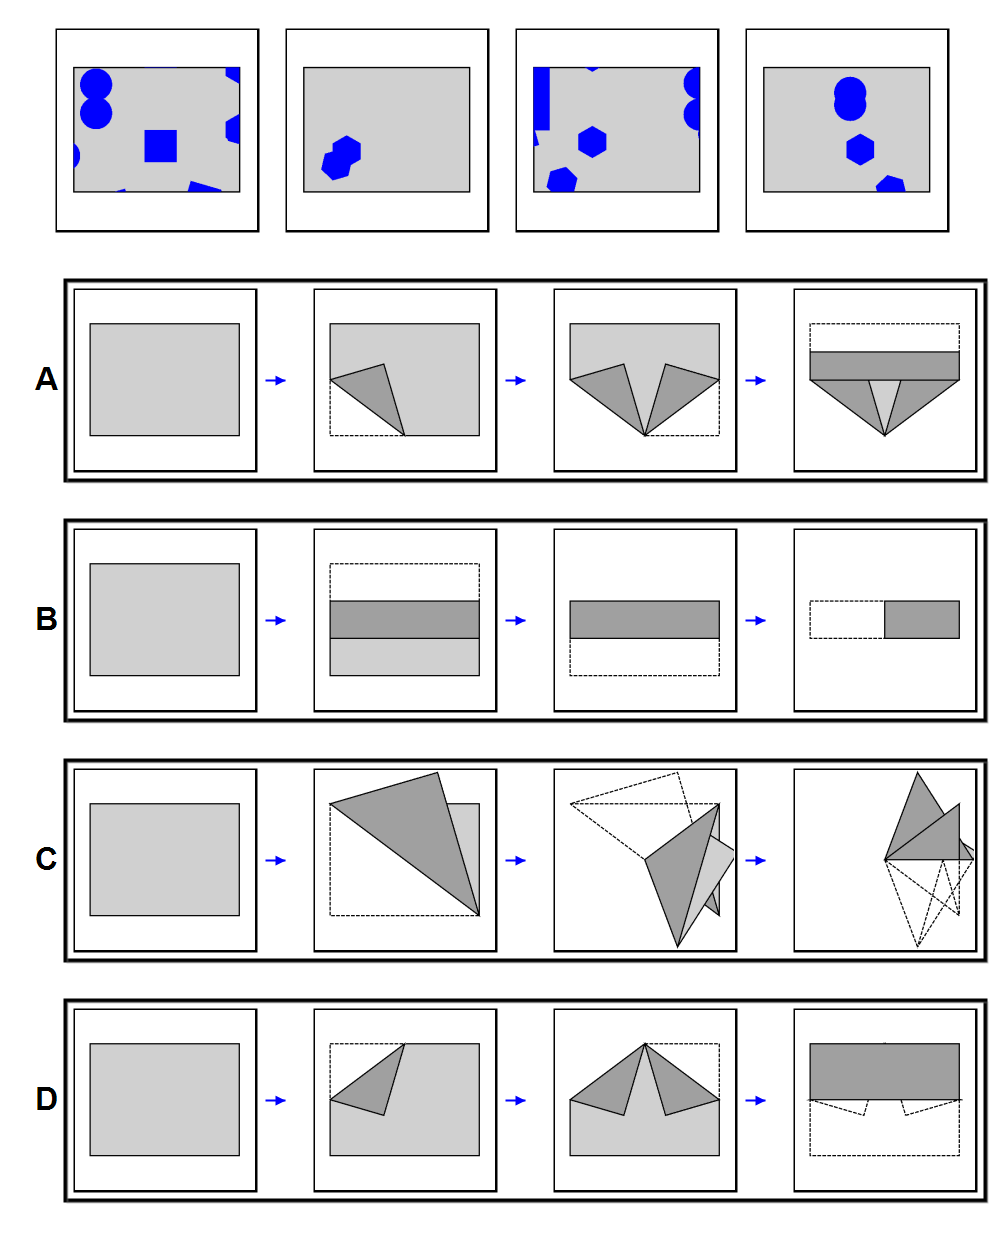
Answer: A